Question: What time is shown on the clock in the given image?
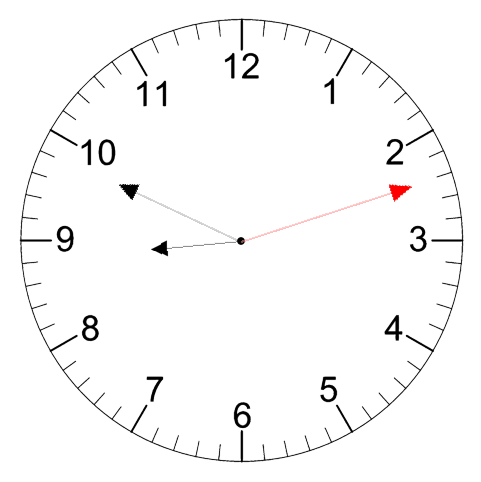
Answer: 08:49:12